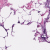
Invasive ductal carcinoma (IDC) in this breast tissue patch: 0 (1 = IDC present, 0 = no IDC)